Question: How to add a line between columns in dashboard
in showcase at: <URL>

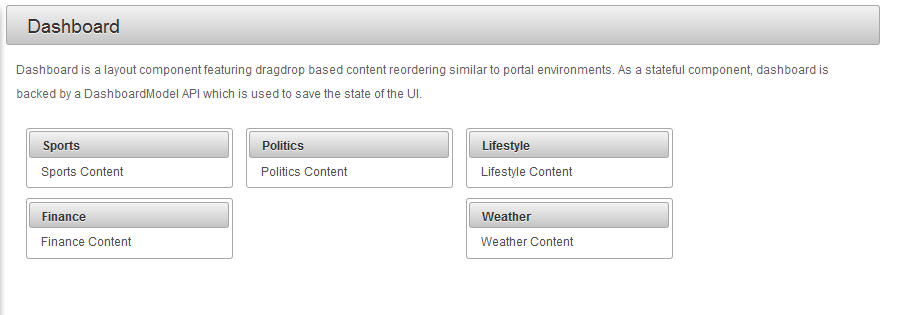
Answer: add border style to ui-dashboard-column class using css,like
'''
.ui-dashboard-column
{
border-style:solid;
border-width:5px;
...
}
'''
style according to your needs